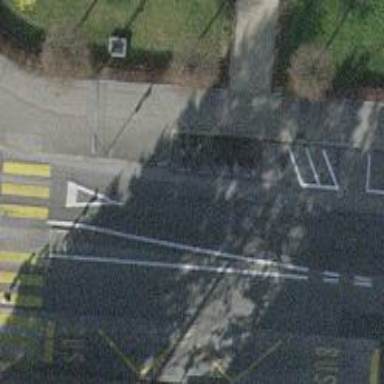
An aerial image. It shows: Residential road with asphalt surface. The road has sidewalks on both sides and designated cycle lane.